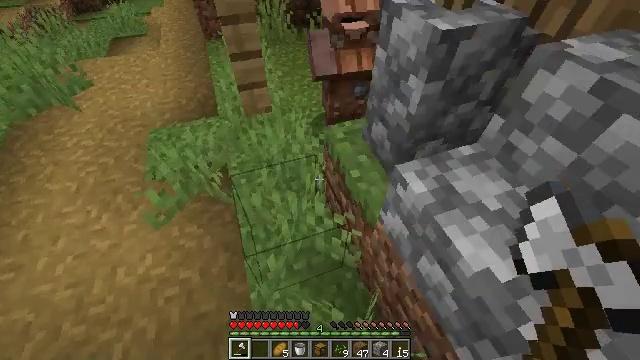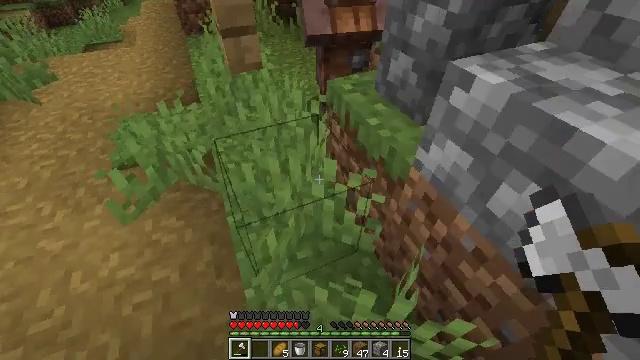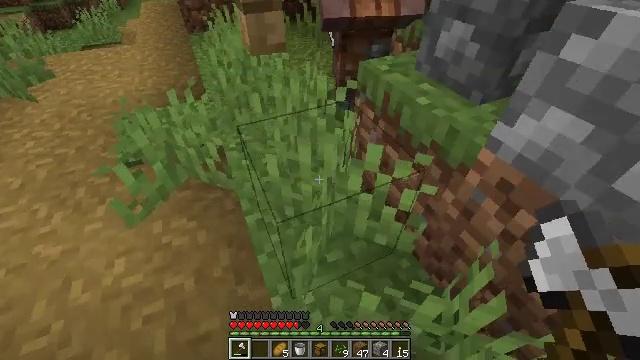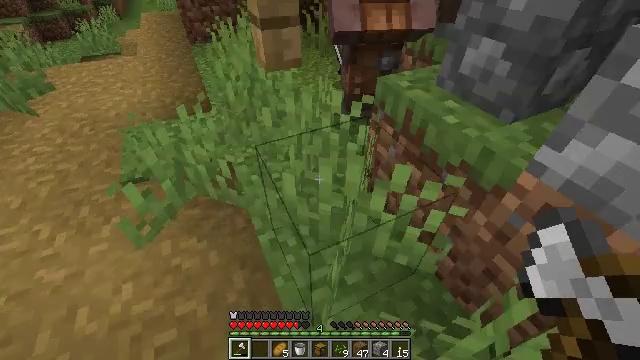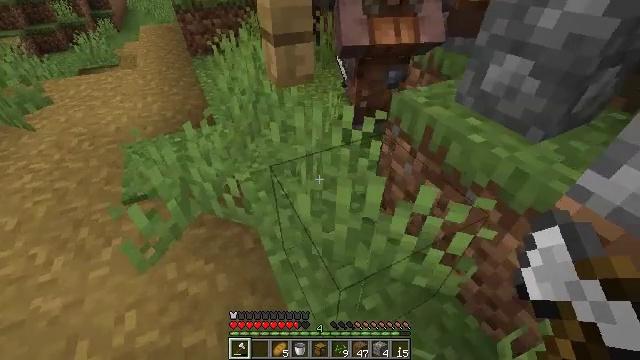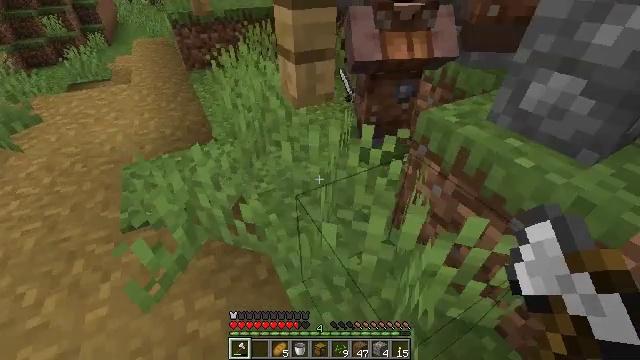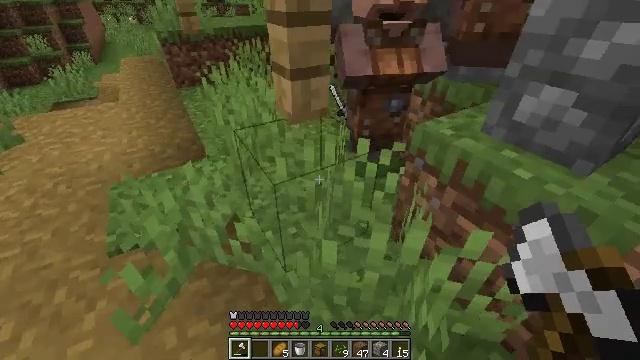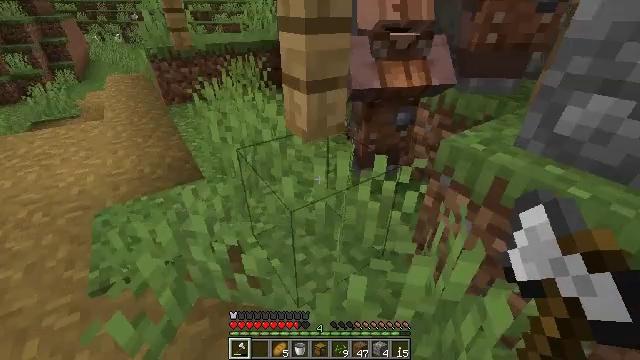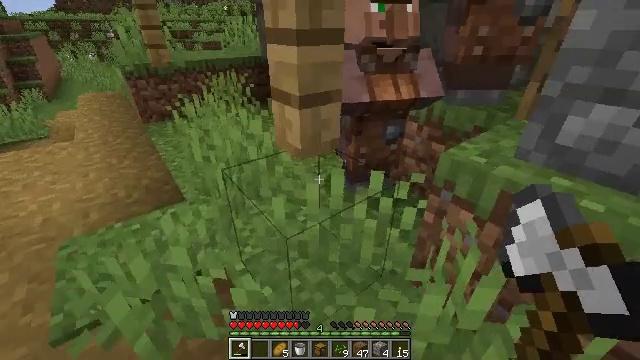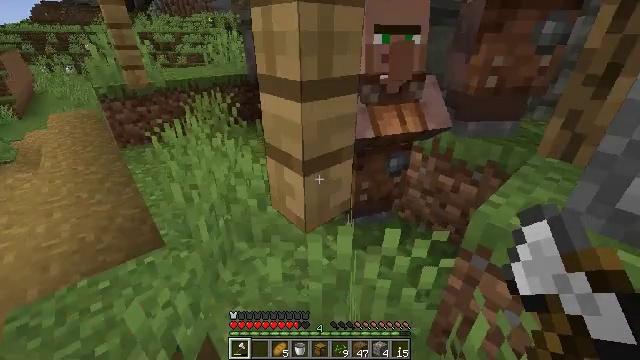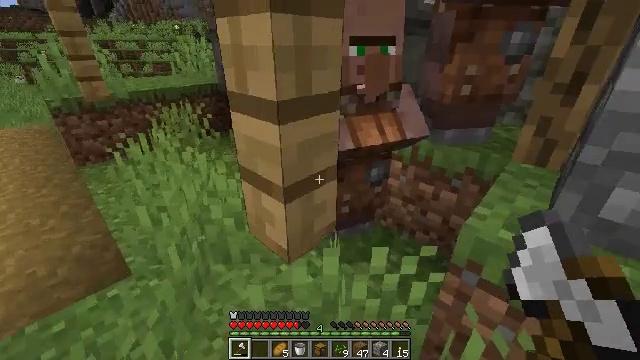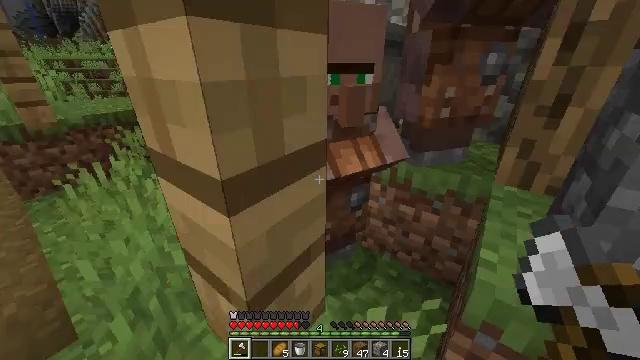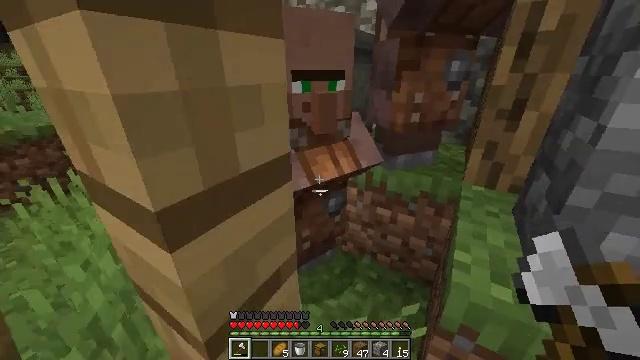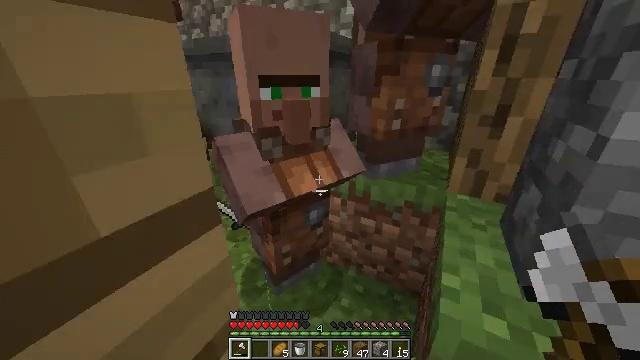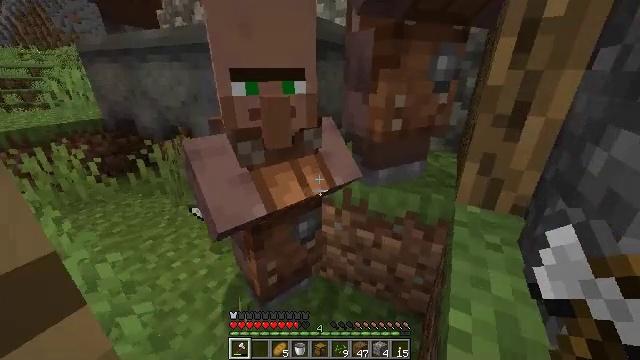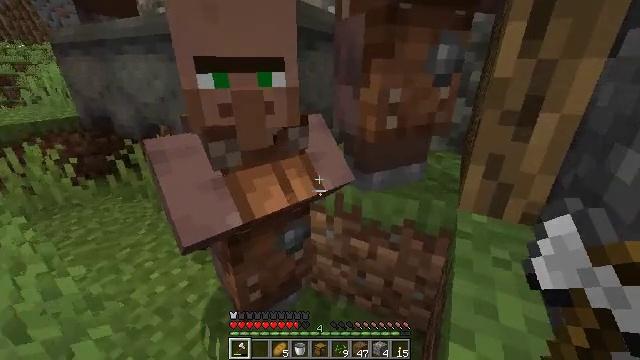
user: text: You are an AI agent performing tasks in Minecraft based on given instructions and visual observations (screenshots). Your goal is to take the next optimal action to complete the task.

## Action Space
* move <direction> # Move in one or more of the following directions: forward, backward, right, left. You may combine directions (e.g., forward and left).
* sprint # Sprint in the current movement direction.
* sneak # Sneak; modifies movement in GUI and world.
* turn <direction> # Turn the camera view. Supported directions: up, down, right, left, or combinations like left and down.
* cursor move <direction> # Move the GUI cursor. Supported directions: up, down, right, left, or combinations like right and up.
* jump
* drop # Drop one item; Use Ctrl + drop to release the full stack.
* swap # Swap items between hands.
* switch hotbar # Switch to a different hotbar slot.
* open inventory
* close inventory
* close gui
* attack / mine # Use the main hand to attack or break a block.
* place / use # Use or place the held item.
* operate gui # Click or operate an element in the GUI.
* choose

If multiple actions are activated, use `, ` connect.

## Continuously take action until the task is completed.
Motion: motion action
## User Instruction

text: Gather the cauldron for reuse.
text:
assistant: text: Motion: move forward and move left, turn right and up
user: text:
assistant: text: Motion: move forward and move left, turn up
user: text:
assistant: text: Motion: move forward and move left, turn up
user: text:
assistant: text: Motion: move forward and move left, turn right and up
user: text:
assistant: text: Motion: move forward and move left, turn right and up
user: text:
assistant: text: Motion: move forward and move left, turn right and up
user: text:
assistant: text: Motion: move forward, turn right and up
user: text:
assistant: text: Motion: move forward, turn right and up
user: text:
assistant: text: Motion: move forward, turn right and up
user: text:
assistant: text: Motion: move forward, sprint, turn right and up
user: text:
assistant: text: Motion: move forward, sprint, turn right and up
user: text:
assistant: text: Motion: move forward, sprint, turn right
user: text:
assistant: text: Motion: move forward, sprint, turn right
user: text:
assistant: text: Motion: move forward, sprint
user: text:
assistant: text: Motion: move forward, sprint
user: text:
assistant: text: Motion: move forward, sprint, turn left
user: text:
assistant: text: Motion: move forward, turn left and down
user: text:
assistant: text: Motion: move forward, turn left
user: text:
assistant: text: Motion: move forward
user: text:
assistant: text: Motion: move forward
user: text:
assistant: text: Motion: move forward, turn up
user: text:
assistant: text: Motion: move forward, turn up
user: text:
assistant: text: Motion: move forward, turn right and up
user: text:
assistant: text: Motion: move forward and move left, turn right and up
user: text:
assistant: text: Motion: move forward and move left
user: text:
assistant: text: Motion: move forward and move left, turn down
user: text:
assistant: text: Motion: move forward and move left, turn down
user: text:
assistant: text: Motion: move forward and move left, turn left and down
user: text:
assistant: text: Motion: move forward and move left, turn left and down
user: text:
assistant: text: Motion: move forward and move left, turn left